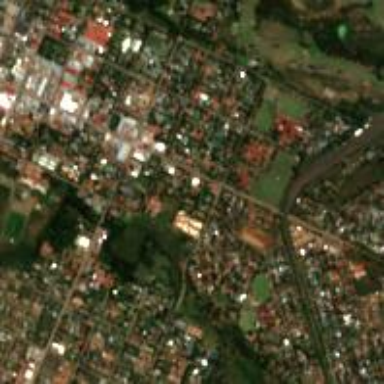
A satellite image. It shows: Town.